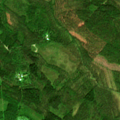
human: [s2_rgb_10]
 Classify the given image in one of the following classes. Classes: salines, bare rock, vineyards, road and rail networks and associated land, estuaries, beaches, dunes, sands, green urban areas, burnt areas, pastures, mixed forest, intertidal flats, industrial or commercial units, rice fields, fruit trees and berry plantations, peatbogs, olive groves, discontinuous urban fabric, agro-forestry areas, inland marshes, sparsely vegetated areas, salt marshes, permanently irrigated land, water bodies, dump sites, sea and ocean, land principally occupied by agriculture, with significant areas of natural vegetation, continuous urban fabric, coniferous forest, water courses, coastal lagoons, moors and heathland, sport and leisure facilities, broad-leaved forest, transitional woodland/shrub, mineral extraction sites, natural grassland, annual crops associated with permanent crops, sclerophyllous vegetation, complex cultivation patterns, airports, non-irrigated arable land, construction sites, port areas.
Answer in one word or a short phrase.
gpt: coniferous forest, mixed forest, transitional woodland/shrub